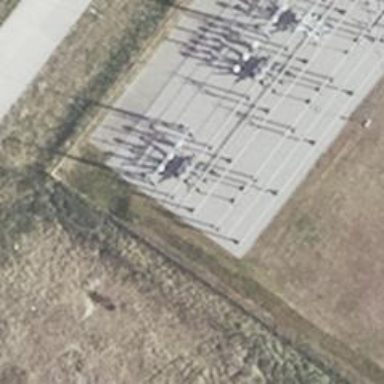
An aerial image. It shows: Bay for power lines.